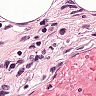
Metastatic tissue present: yes